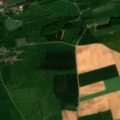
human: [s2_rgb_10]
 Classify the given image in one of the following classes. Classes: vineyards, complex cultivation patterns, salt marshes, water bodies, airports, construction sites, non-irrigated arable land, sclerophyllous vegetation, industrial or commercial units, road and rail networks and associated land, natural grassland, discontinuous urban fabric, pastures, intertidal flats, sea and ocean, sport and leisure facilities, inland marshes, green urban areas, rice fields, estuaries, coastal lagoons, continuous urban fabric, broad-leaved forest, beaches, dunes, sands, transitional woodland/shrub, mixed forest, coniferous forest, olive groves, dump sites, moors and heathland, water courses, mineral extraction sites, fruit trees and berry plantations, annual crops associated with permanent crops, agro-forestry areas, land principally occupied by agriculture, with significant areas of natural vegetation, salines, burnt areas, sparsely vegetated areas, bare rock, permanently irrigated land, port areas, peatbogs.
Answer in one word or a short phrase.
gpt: discontinuous urban fabric, pastures, complex cultivation patterns, land principally occupied by agriculture, with significant areas of natural vegetation